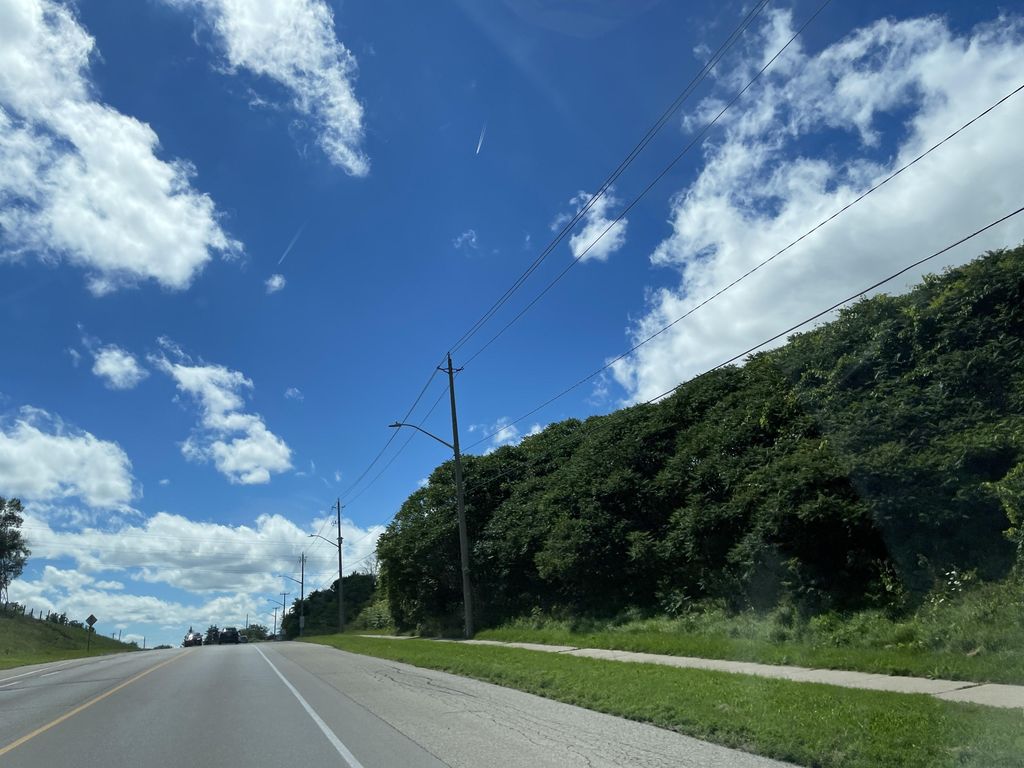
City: kitchener-waterloo